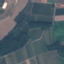
Label: PermanentCrop